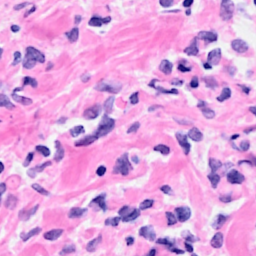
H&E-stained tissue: Breast